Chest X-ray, PA view. Patient: 19 years old, sex F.
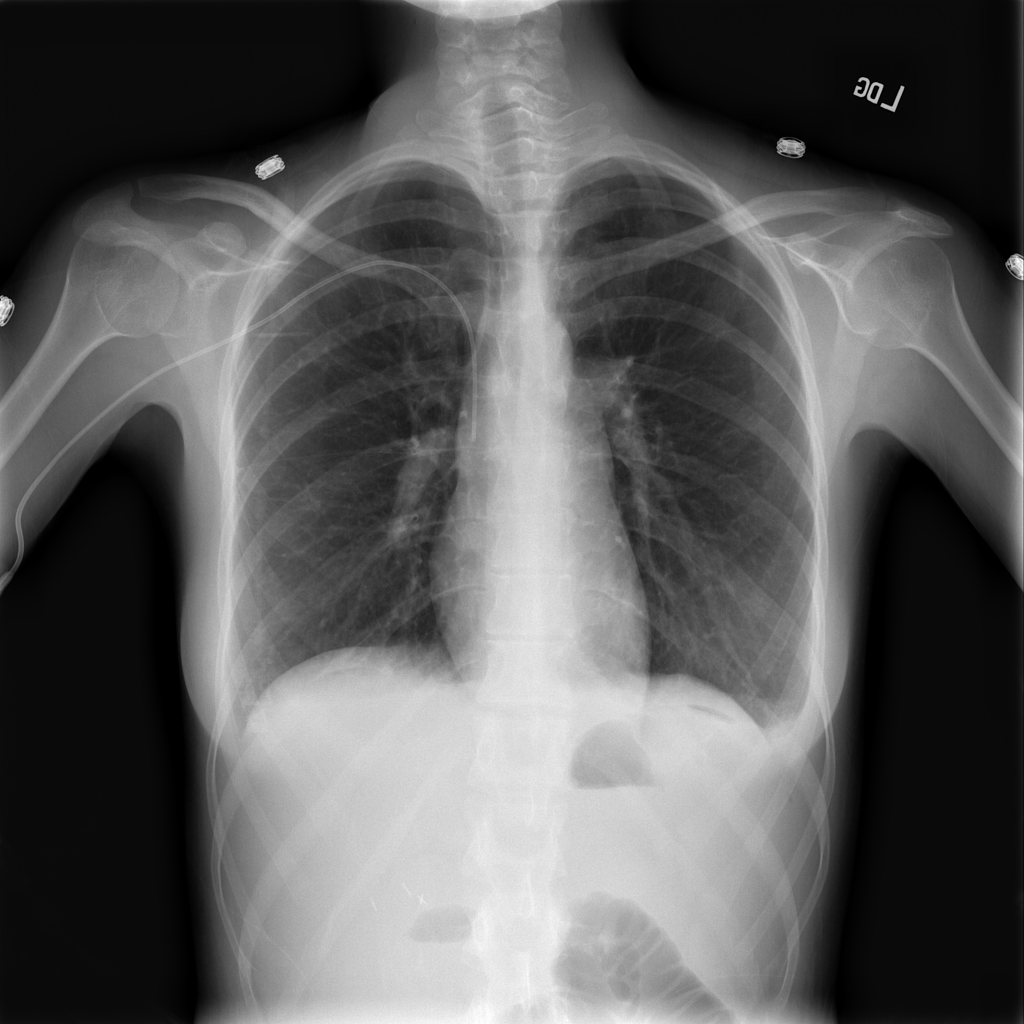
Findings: Effusion, Infiltration